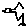
Label: bird